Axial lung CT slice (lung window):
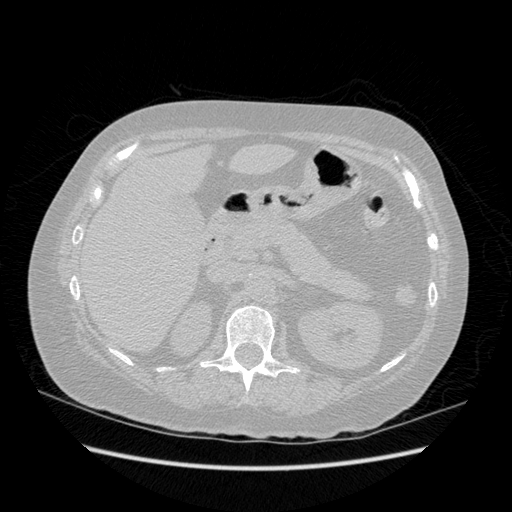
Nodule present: no